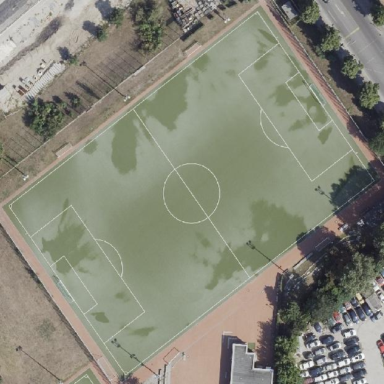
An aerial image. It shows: Soccer pitch for leisureland activities.